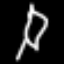
Label: leaf